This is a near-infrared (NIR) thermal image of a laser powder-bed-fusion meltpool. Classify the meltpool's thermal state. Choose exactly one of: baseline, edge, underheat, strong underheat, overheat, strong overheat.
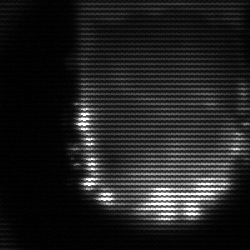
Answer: baseline